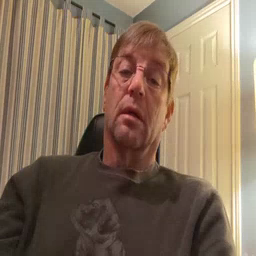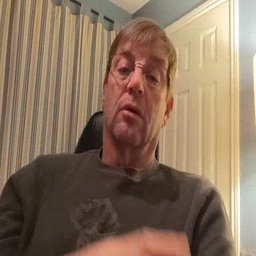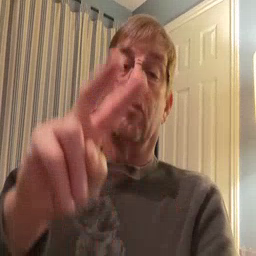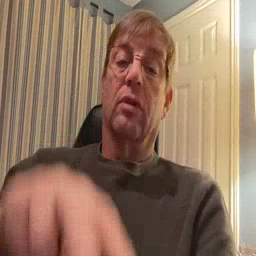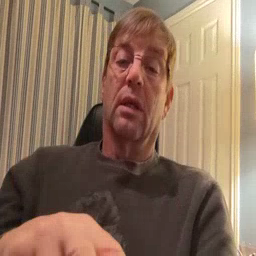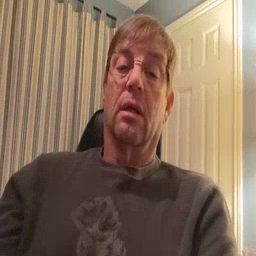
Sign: read